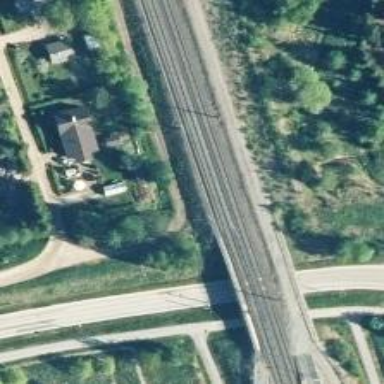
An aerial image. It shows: Bridge with railway tracks. The electrified line has continuous contact line.